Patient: sex M, age 74
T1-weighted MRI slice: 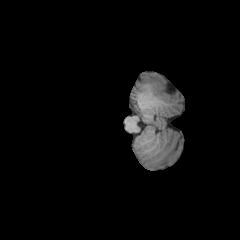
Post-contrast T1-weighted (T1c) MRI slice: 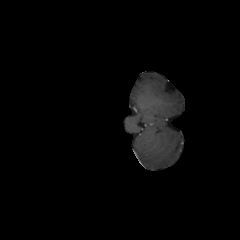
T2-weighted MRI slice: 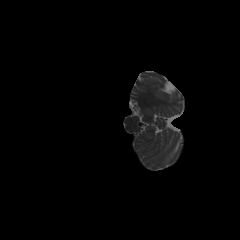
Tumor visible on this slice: no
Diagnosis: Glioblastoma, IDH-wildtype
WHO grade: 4